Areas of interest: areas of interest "Business Office Building"
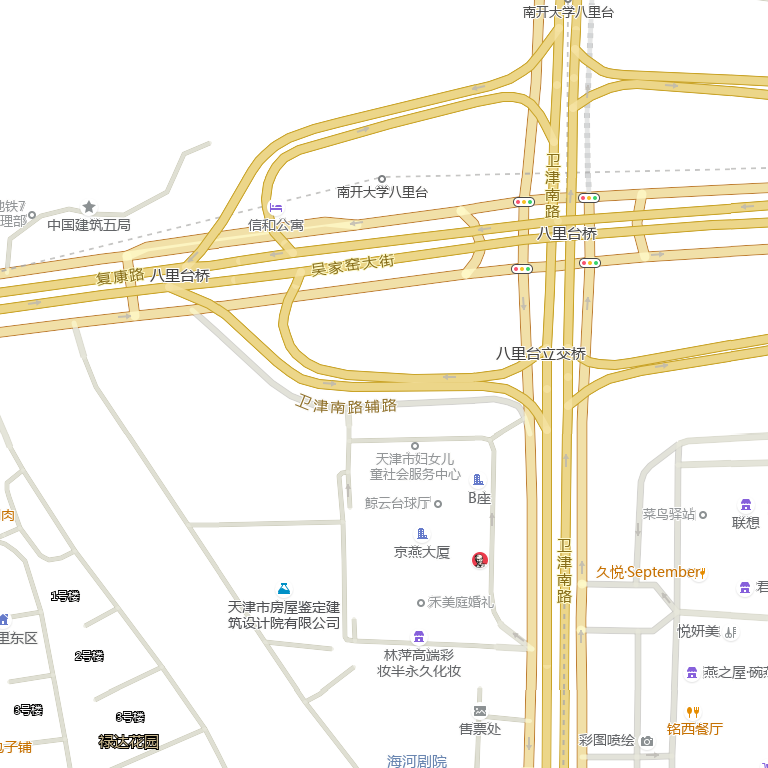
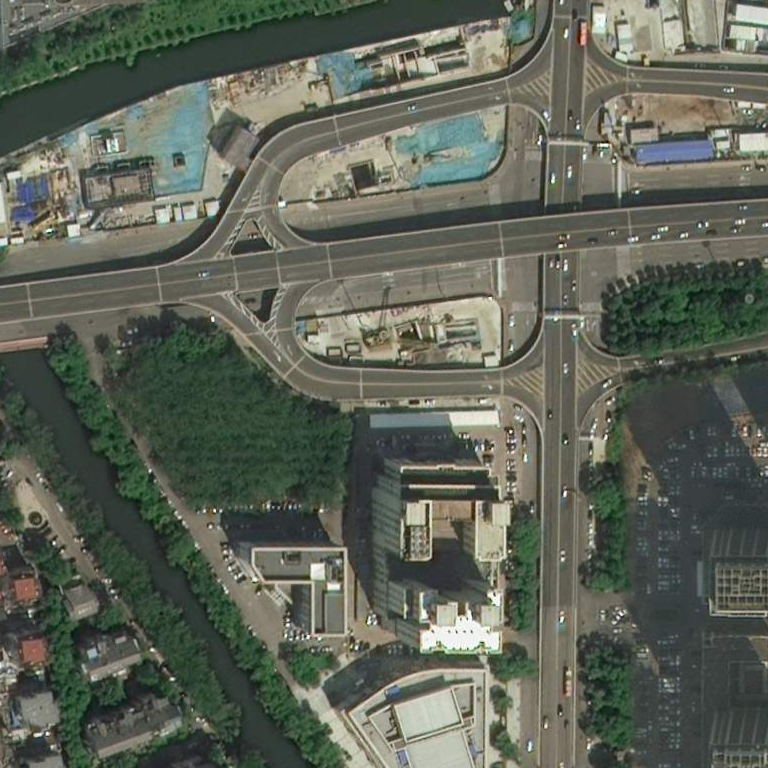